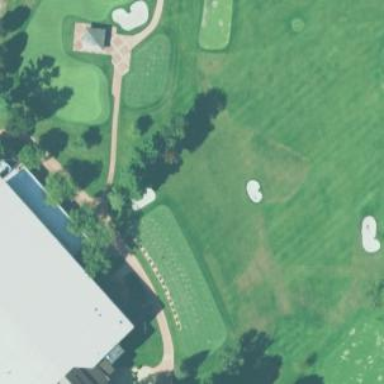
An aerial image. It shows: Grass area designated as golf tee.